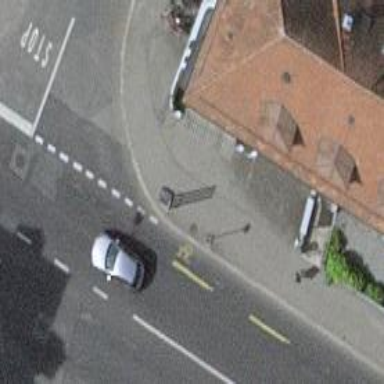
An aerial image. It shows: Kerb barrier.